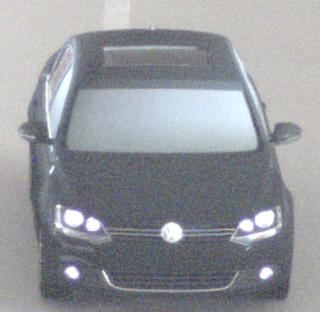
Make: VW
Model: Jetta 1.2 TSI
Detailed model: Jetta (IV)
Model produced from: 2011/01
Model produced until: 2014/08
Doors: 4
Color: black
Road condition: dry road
Daytime: midday
Contrast: medium contrast